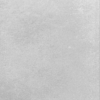
Label: dusty